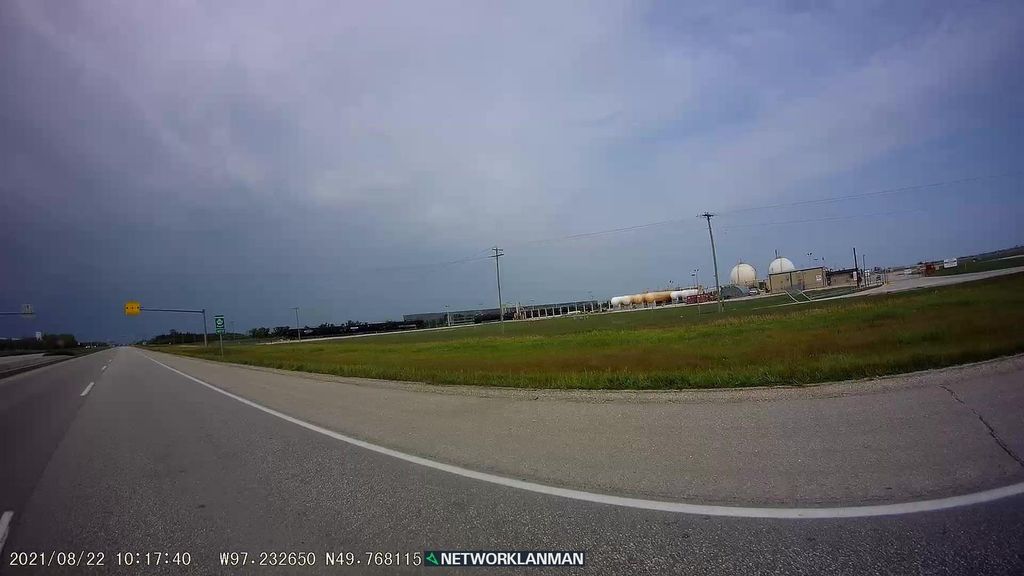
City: winnipeg